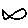
Label: fish